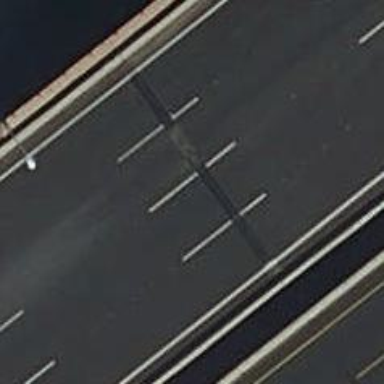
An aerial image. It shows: Viaduct bridge over motorway.